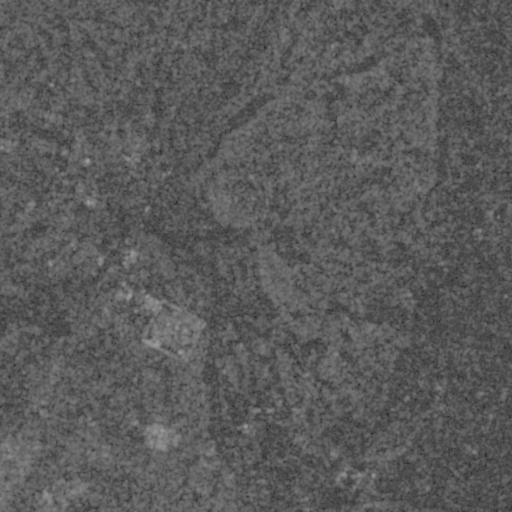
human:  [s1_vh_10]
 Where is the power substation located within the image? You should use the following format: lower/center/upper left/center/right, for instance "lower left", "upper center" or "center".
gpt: The power substation is located in the lower left of the image.
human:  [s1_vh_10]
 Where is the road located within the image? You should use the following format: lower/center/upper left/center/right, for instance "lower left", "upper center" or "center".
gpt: There is no road in the image.

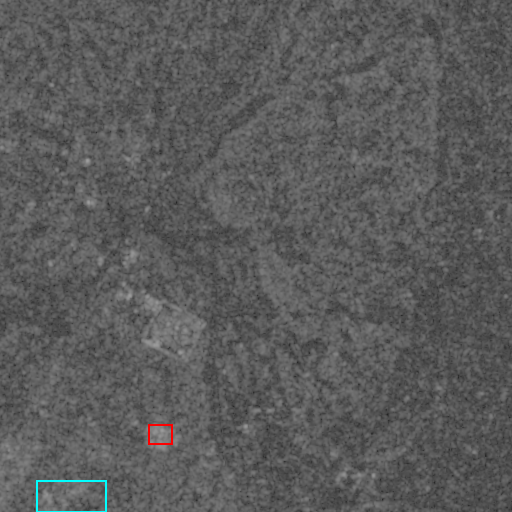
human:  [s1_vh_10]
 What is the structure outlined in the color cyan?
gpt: The structure outlined in cyan is a crop field.
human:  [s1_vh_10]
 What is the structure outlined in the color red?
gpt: The structure outlined in red is a power substation.
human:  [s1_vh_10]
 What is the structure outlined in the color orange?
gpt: There is no orange outline.